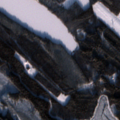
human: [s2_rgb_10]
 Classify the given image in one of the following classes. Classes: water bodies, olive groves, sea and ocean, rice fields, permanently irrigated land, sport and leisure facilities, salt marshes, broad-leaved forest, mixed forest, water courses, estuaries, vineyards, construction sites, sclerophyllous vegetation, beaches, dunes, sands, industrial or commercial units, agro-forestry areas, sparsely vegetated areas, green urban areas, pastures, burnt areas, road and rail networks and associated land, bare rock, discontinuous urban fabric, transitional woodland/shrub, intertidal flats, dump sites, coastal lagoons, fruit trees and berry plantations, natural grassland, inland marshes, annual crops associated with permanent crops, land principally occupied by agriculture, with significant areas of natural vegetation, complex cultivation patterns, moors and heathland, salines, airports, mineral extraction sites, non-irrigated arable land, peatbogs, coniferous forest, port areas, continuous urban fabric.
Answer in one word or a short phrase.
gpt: non-irrigated arable land, coniferous forest, mixed forest, transitional woodland/shrub, water bodies